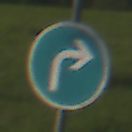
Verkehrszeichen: VorgeschriebeneFahrtrichtungRechts
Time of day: MorningAfternoon
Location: Outdoor (Nature)
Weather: PartlyCloudy
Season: NotSpecified
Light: Natural